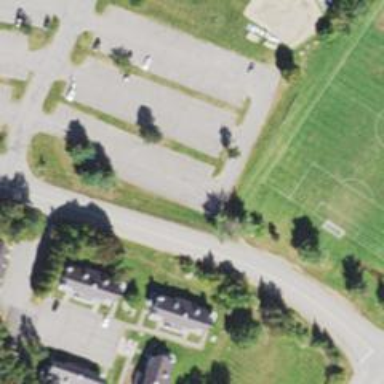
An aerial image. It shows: Basketball court on leisure land pitch.